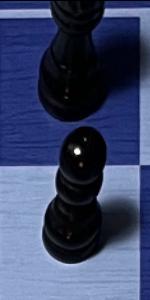
Label: Pawn_Black